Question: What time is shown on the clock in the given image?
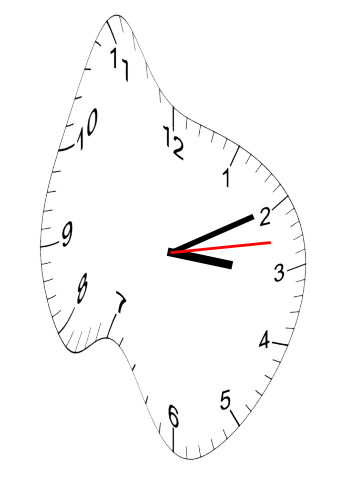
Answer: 03:10:13